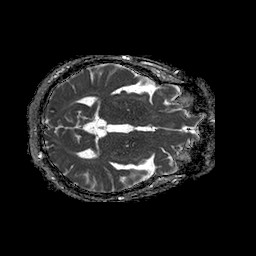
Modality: ADC
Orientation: axial
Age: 71
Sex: female
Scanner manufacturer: philips
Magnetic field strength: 1.5 T
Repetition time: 4.6 s
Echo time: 0.08709 s